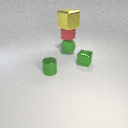
small green metal cube behind small green metal cylinder